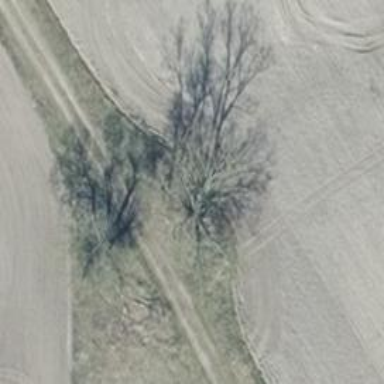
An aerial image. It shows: Deciduous broadleaved tree.